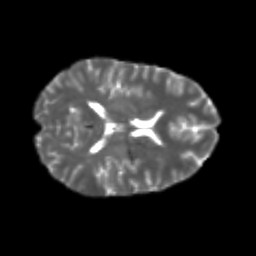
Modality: T2w
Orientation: axial
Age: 21
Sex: female
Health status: healthy
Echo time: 0.074 s